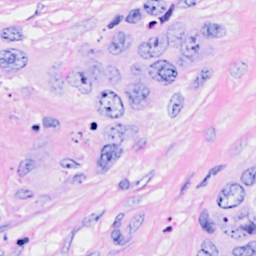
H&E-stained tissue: Breast